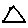
Label: triangle